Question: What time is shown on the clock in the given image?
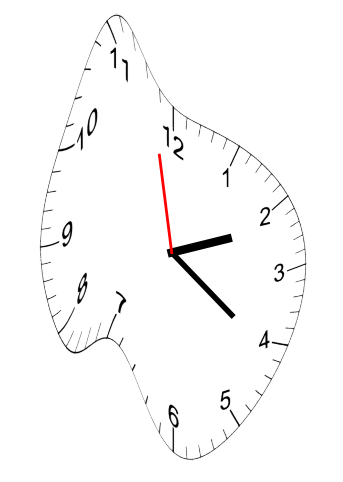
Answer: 02:20:58